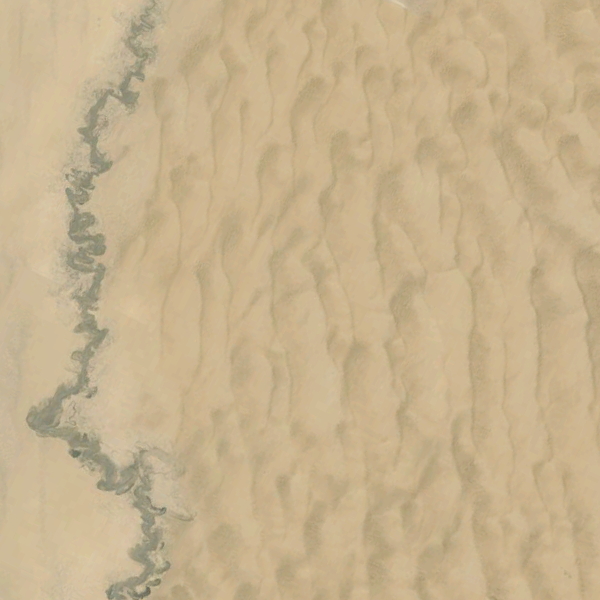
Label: Desert